Question: I'm trying to accomplish this sort of layout..

Notice how the text is always vertical centered. I want to achieve that using vertical-align with divs.
Note: Blocks don't have a specific height. Using properties like 'top:50%' or positioning won't achieve exact centering.
<URL>
''
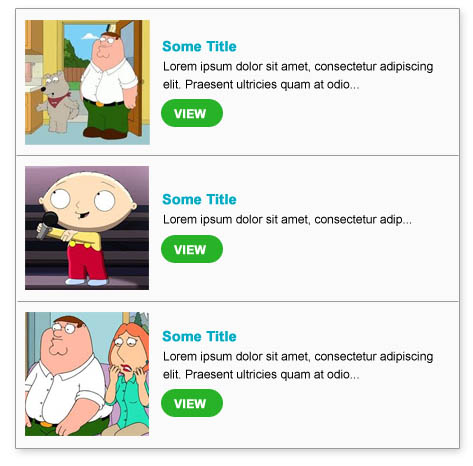
Answer: The problem is the image. The work around is to separate the image and the text content into two separate 'cells' which will correctly determine the alignment. Here is <URL>